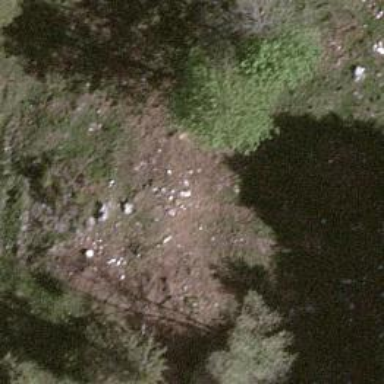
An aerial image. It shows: Single tag "natural: tree."